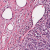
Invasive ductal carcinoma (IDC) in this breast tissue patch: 0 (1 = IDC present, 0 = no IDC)